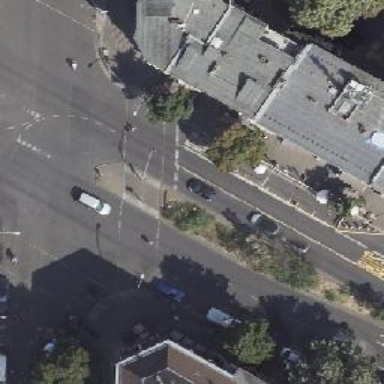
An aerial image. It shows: Asphalt footway with crossing controlled by traffic signals.